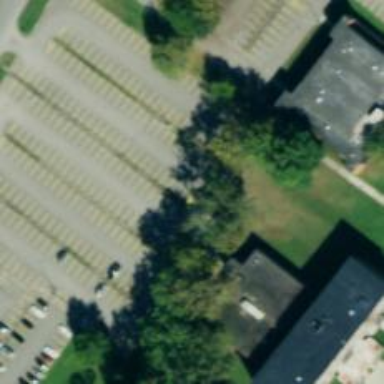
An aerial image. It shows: Parking space is available.